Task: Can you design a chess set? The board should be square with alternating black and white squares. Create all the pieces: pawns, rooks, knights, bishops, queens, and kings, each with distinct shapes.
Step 3656:
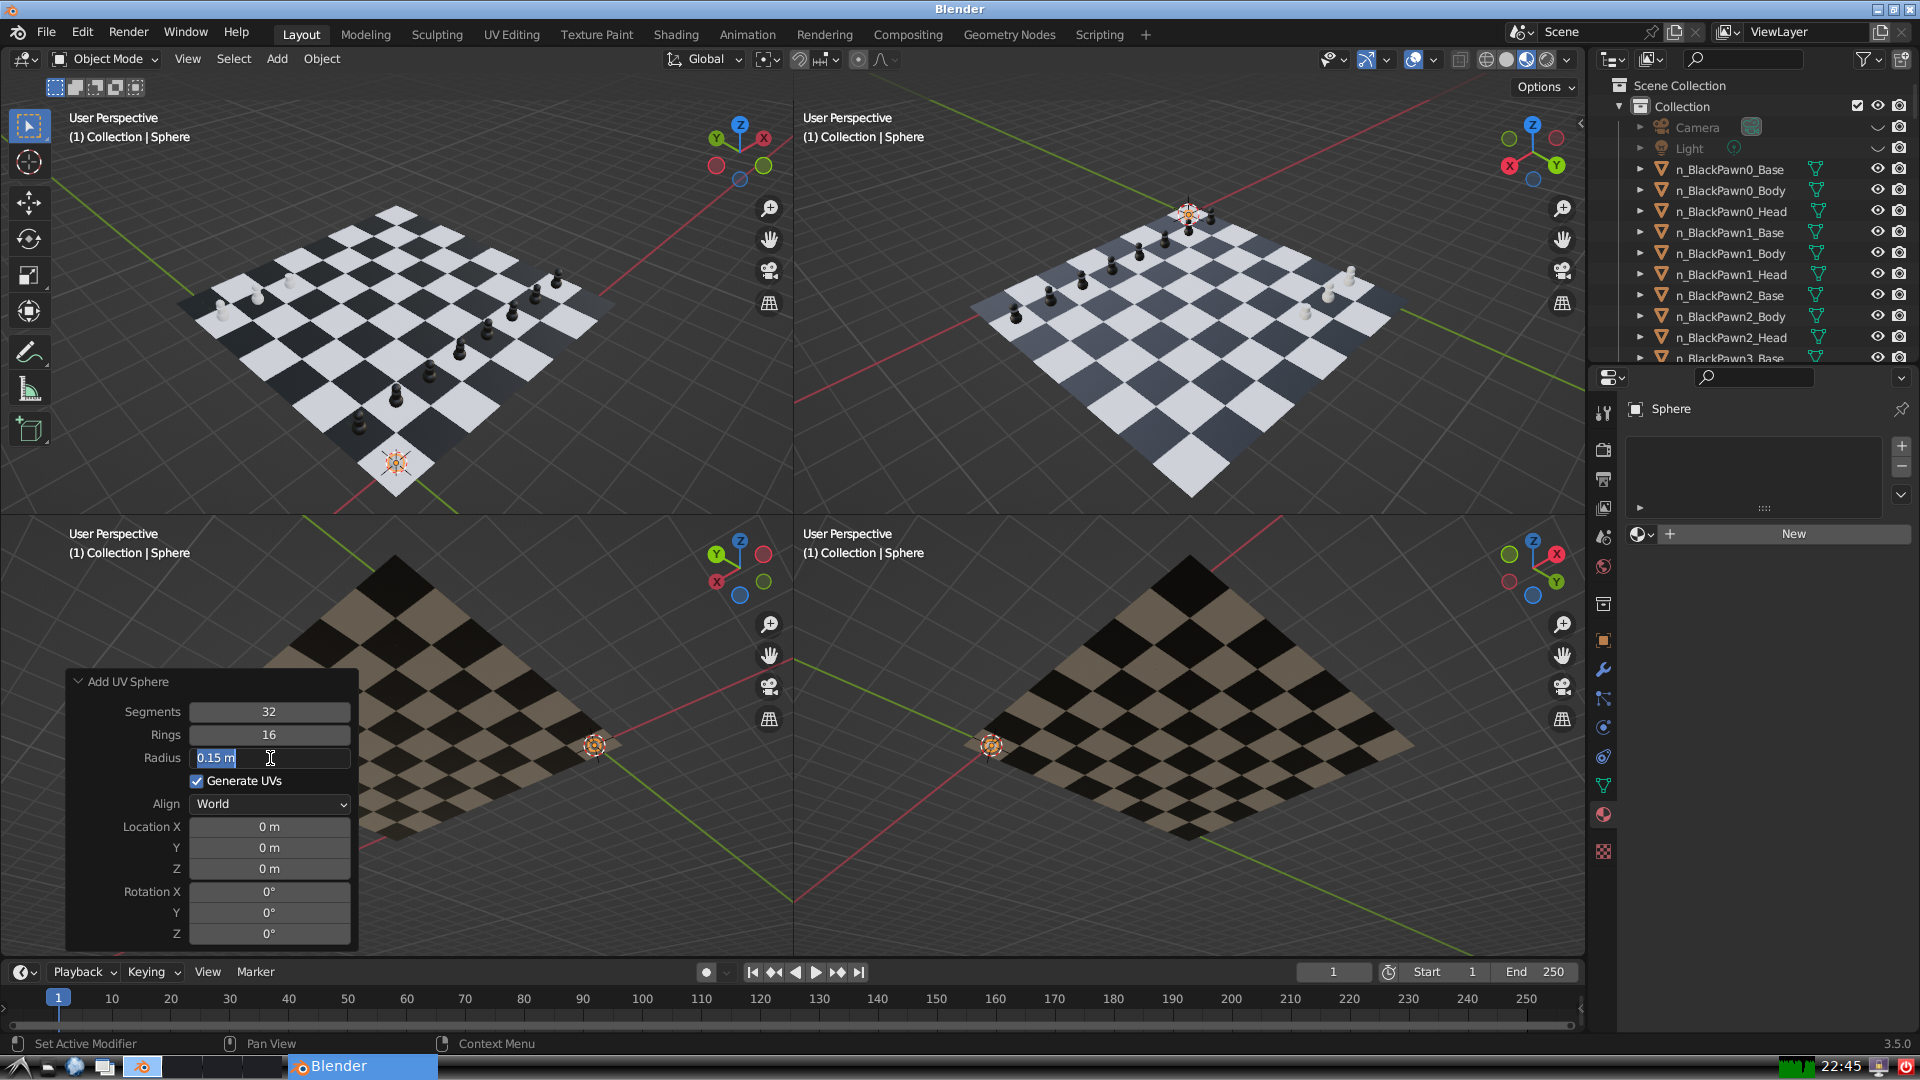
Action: input_text: 0.1